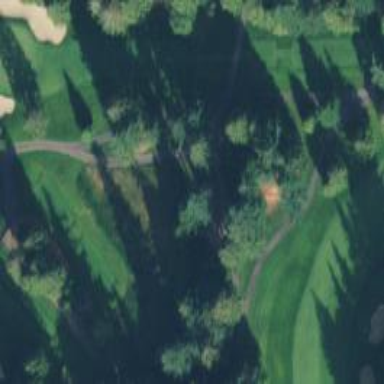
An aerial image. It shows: Path designated for golf carts.